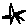
Label: star